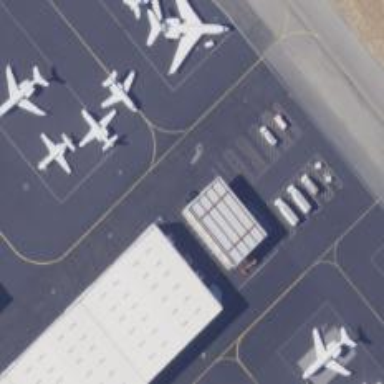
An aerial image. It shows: Image of taxiway at airport.